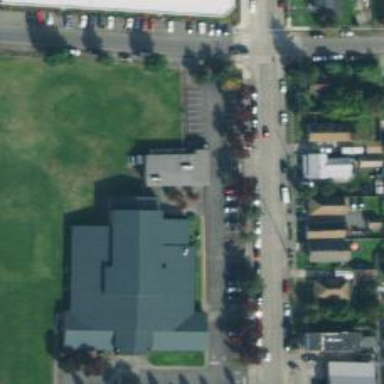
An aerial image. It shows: School building.